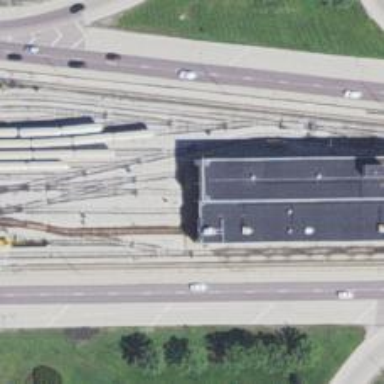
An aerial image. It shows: Yard area with electrified rail tracks.